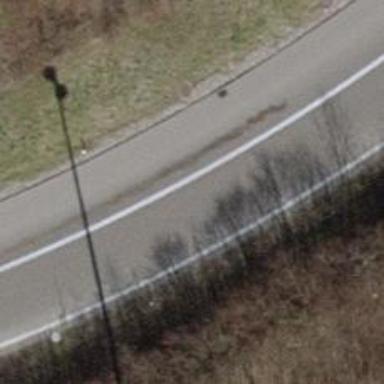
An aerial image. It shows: Asphalt motorway link.